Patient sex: M
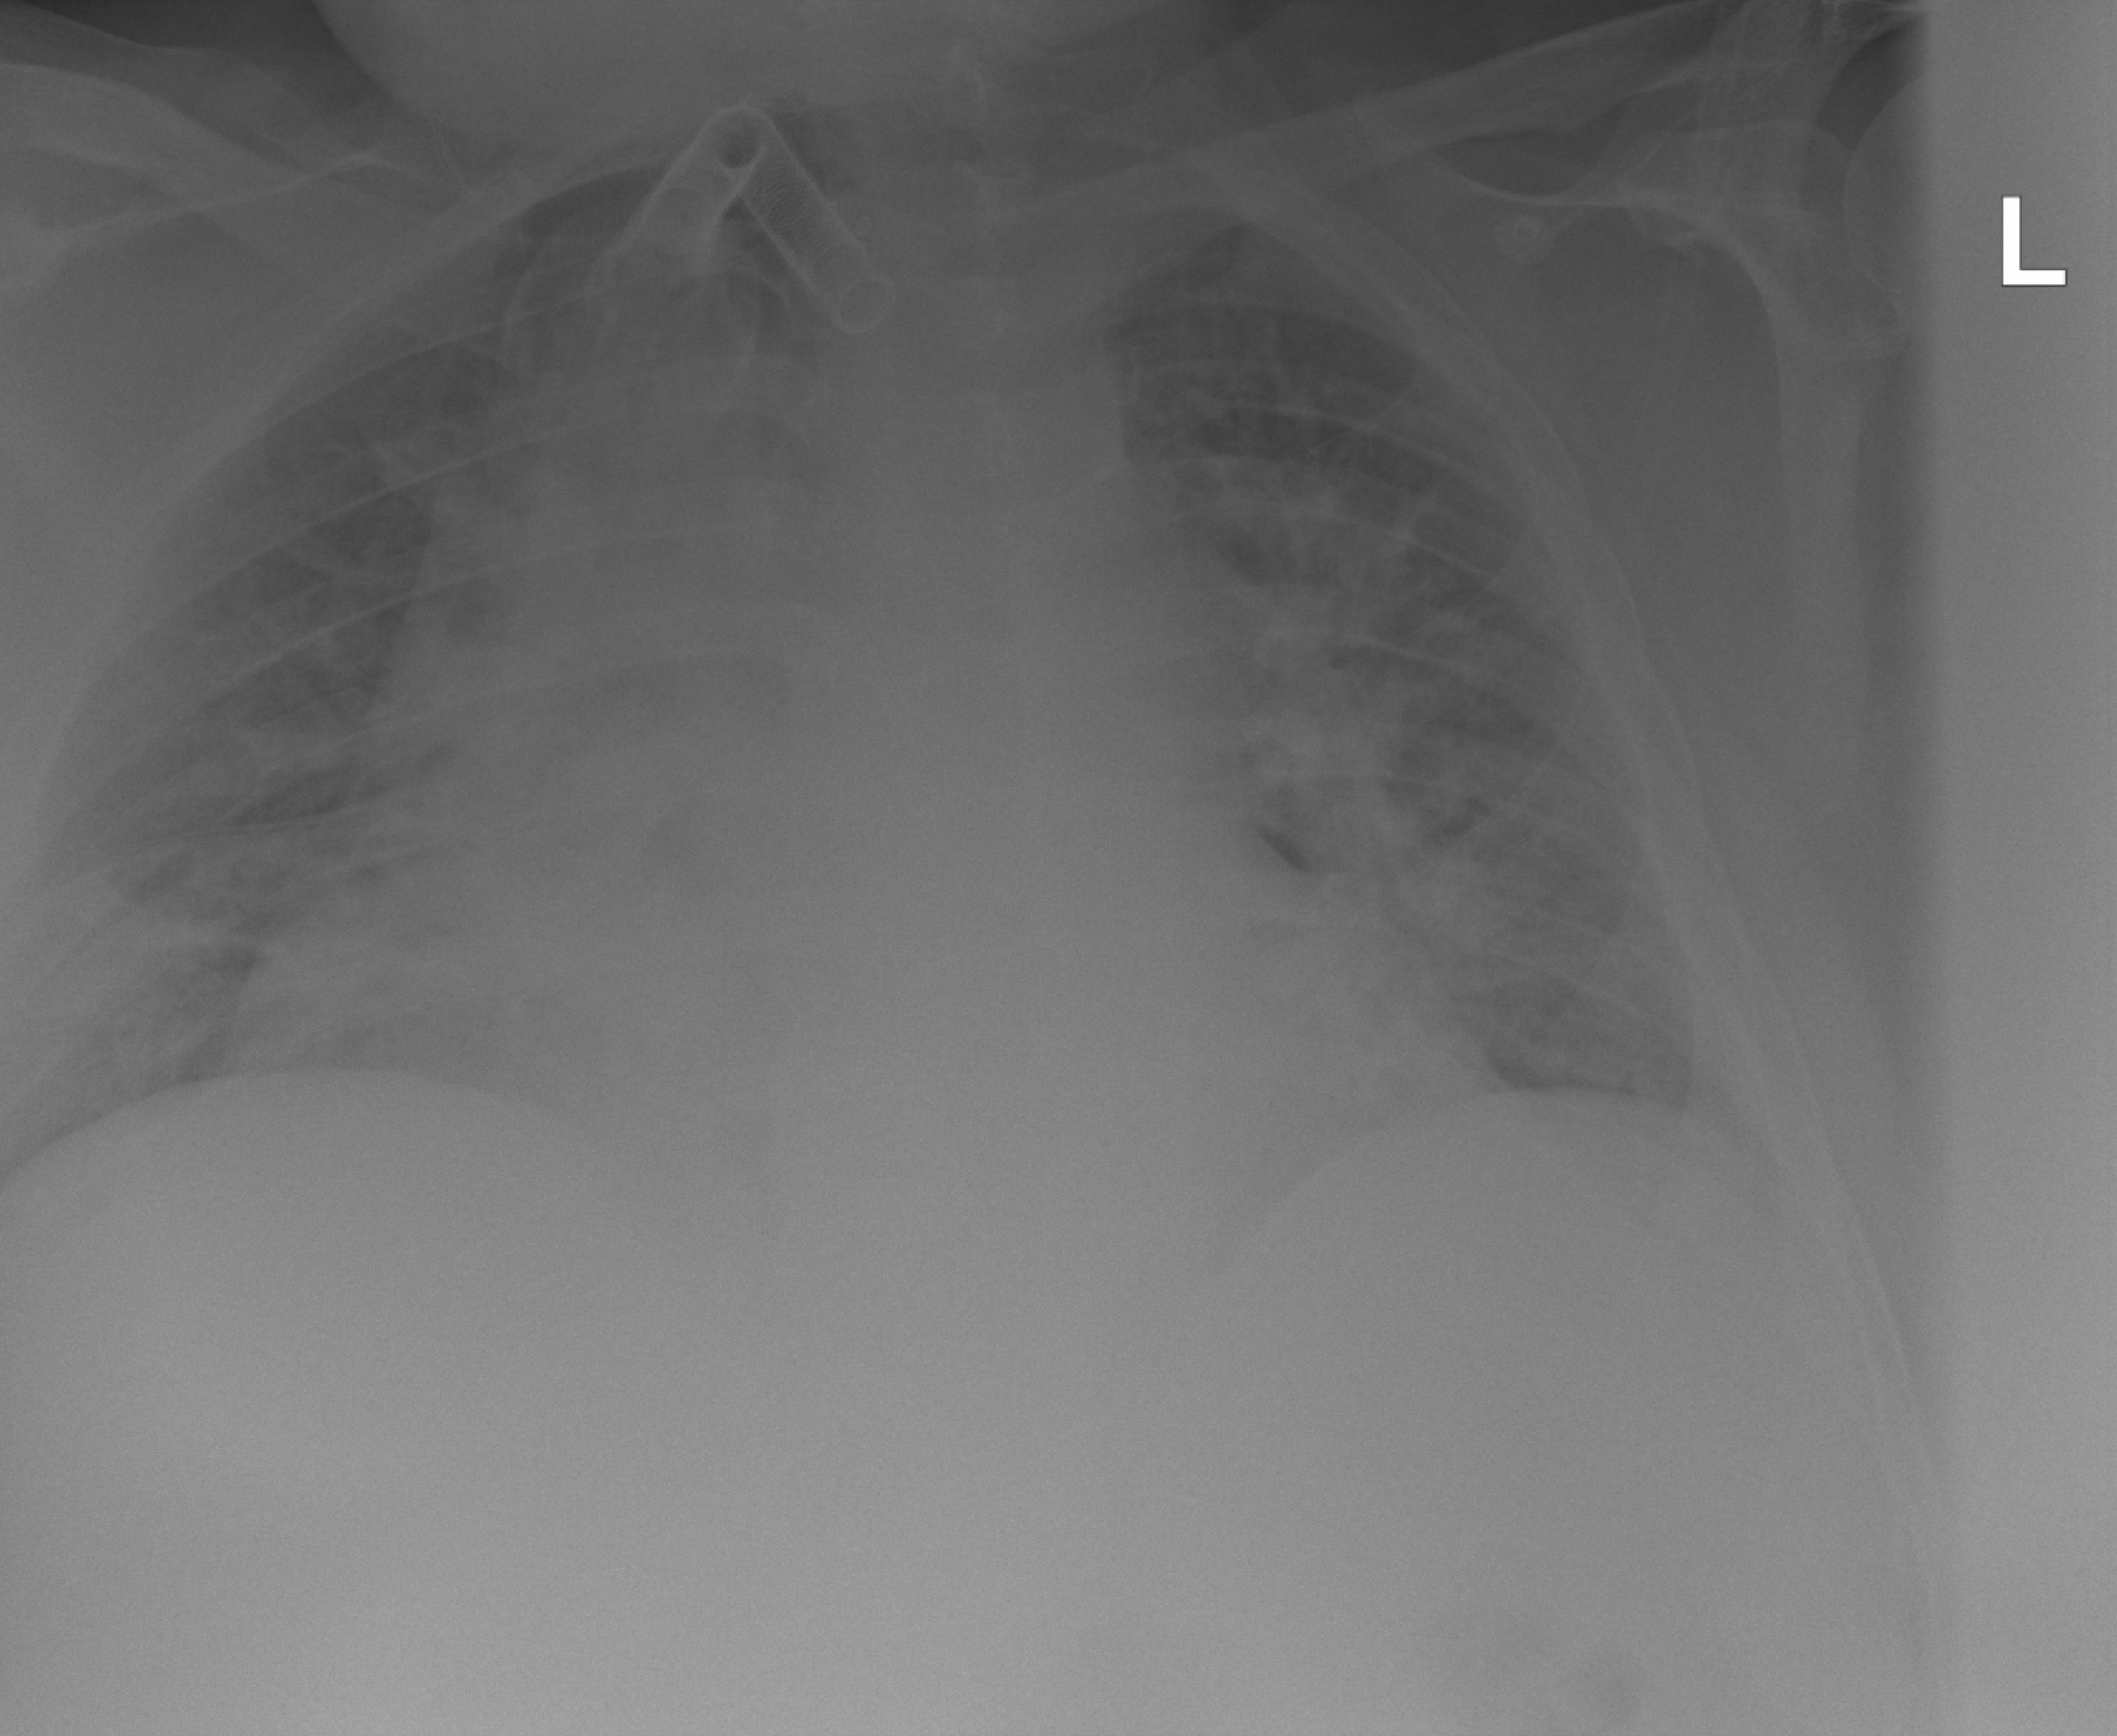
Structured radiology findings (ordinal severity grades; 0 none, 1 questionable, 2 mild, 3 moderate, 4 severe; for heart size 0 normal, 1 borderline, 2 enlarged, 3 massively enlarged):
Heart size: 3
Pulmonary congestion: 2
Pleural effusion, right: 0
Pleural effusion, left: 0
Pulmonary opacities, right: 0
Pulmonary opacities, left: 0
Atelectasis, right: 3
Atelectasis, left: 2